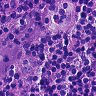
Metastatic tissue present: no